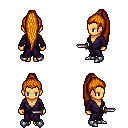
a pixel art fantasy rpg character, female body template, human, tanned skin, purple robe, teal pants, dark blonde extra-long topknot hairstyle, metal boots, dagger, four views (front, back, left, right), 2x2 character sprite sheet, small pixel art, hard edges, no anti-aliasing